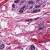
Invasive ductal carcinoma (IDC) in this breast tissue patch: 0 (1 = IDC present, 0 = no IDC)